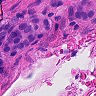
Metastatic tissue present: yes